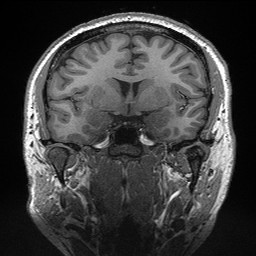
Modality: T1w
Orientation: sagittal
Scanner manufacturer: siemens
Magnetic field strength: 3 T
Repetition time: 2.3 s
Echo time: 0.00298 s